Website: macys
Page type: payment
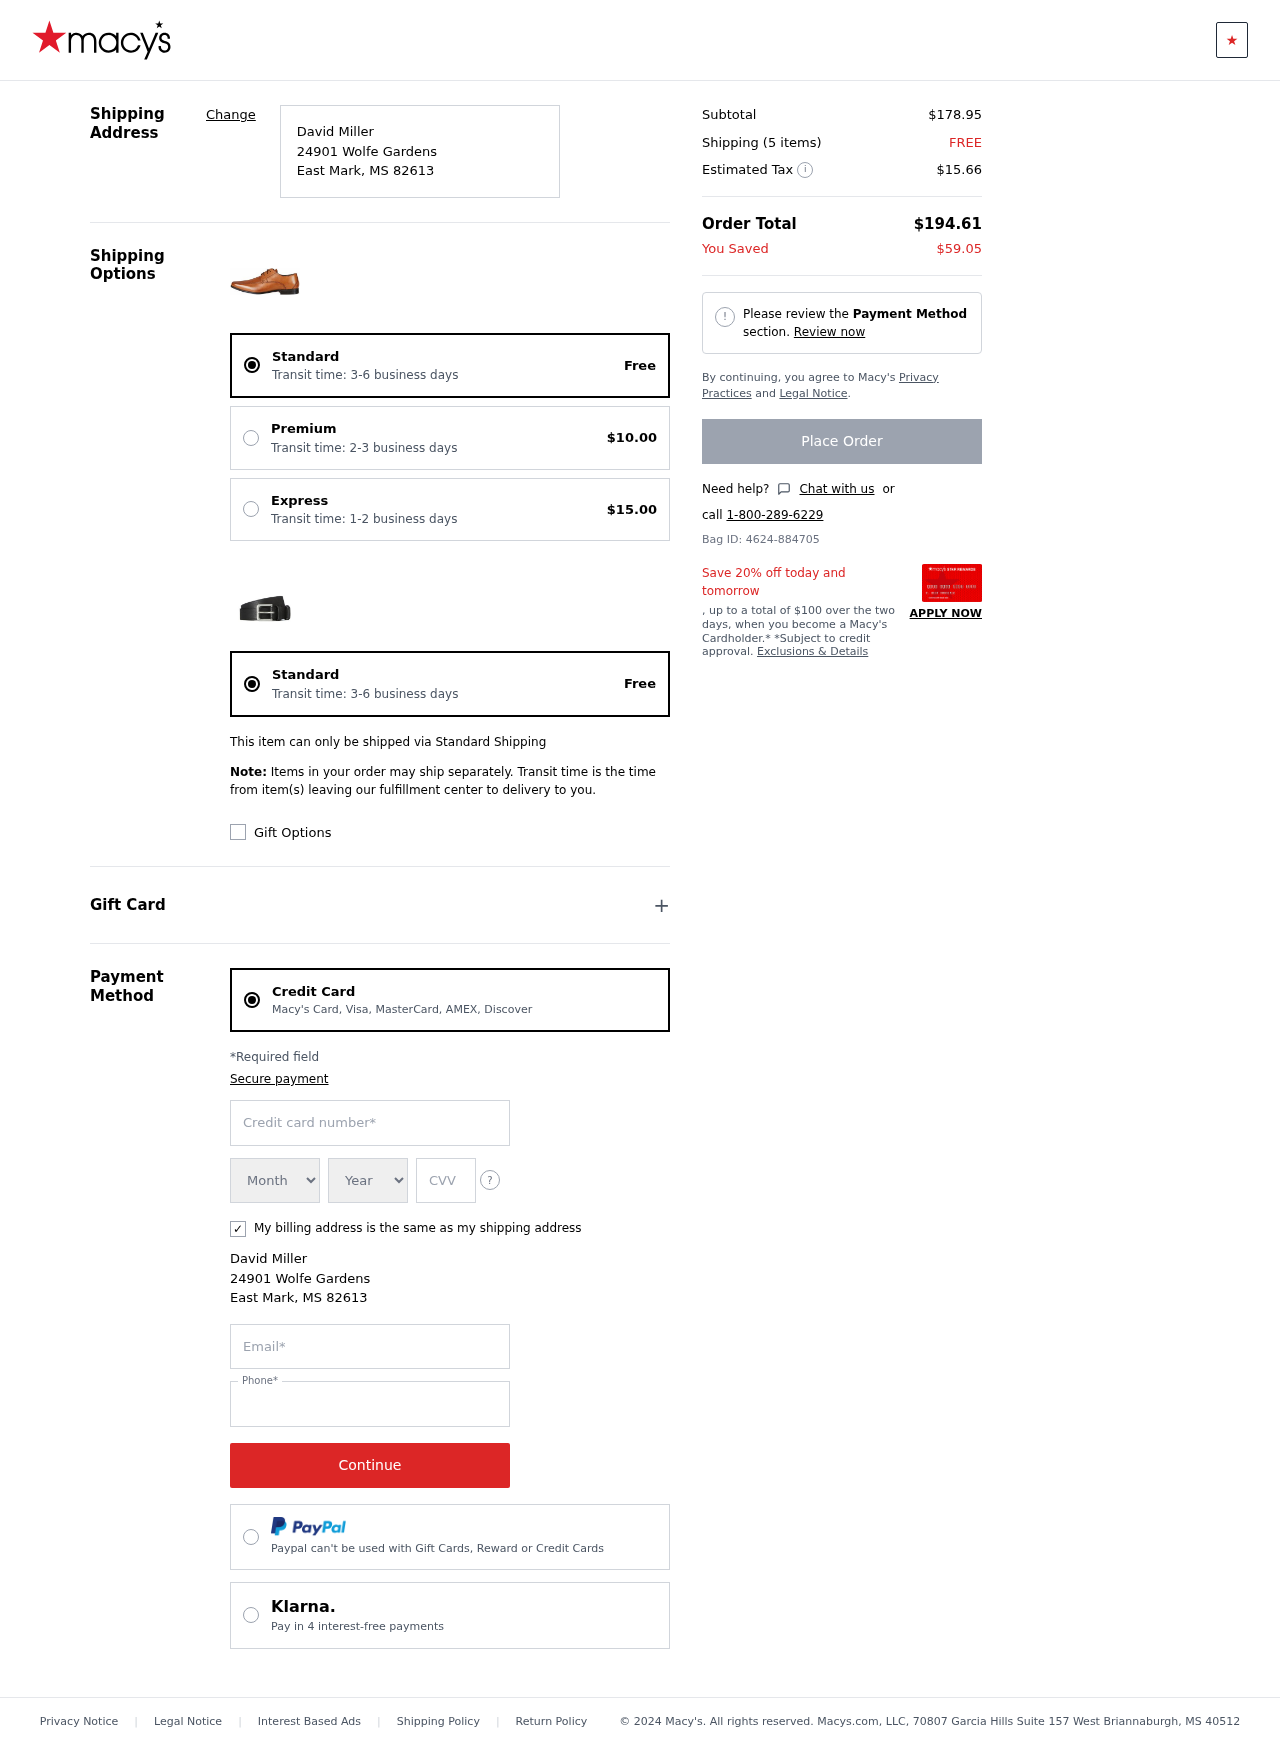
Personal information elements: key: PII_CARD_CVV
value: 718
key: PII_CARD_EXPIRY_MONTH
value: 11
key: PII_CARD_EXPIRY_YEAR
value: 28
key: PII_CARD_NUMBER
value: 4060 3037 6841 4192
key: PII_CITY
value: East Mark
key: PII_EMAIL
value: david.miller@gmail.com
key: PII_FULLNAME
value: David Miller
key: PII_PHONE
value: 3602159306
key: PII_POSTCODE
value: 82613
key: PII_STATE_ABBR
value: MS
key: PII_STREET
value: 24901 Wolfe Gardens
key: PII_FULLNAME2
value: David Miller
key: PII_CITY2
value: East Mark
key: PII_STATE_ABBR2
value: MS
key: PII_POSTCODE_FULL
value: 82613
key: PII_POSTCODE_NUMERIC
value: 82613
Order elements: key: ORDER_DELIVERY_DATE
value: Transit time: 3-6 business days
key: ORDER_SHIPPING_STANDARD
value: Free
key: ORDER_SHIPPING_PREMIUM
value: $10.00
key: ORDER_SHIPPING_EXPRESS
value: $15.00
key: ORDER_DELIVERY_DATE2
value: Transit time: 3-6 business days
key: ORDER_SHIPPING_STANDARD2
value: Free
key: ORDER_SUBTOTAL
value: $178.95
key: ORDER_NUM_ITEMS
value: Shipping (5 items)
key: ORDER_SHIPPING_COST
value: FREE
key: ORDER_TAX
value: $15.66
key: ORDER_TOTAL
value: $194.61
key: ORDER_SAVINGS
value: $59.05
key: ORDER_ID
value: Bag ID: 4624-884705